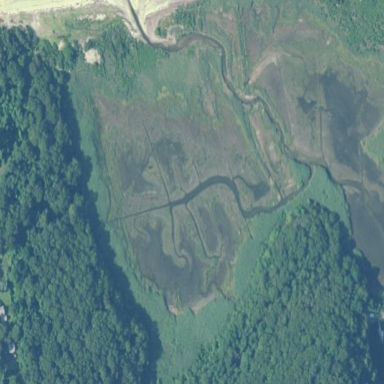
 serving as habitat and protected area with the title ""Tidal Wetland""."